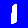
Digit: 1